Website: lowes
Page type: billing-address
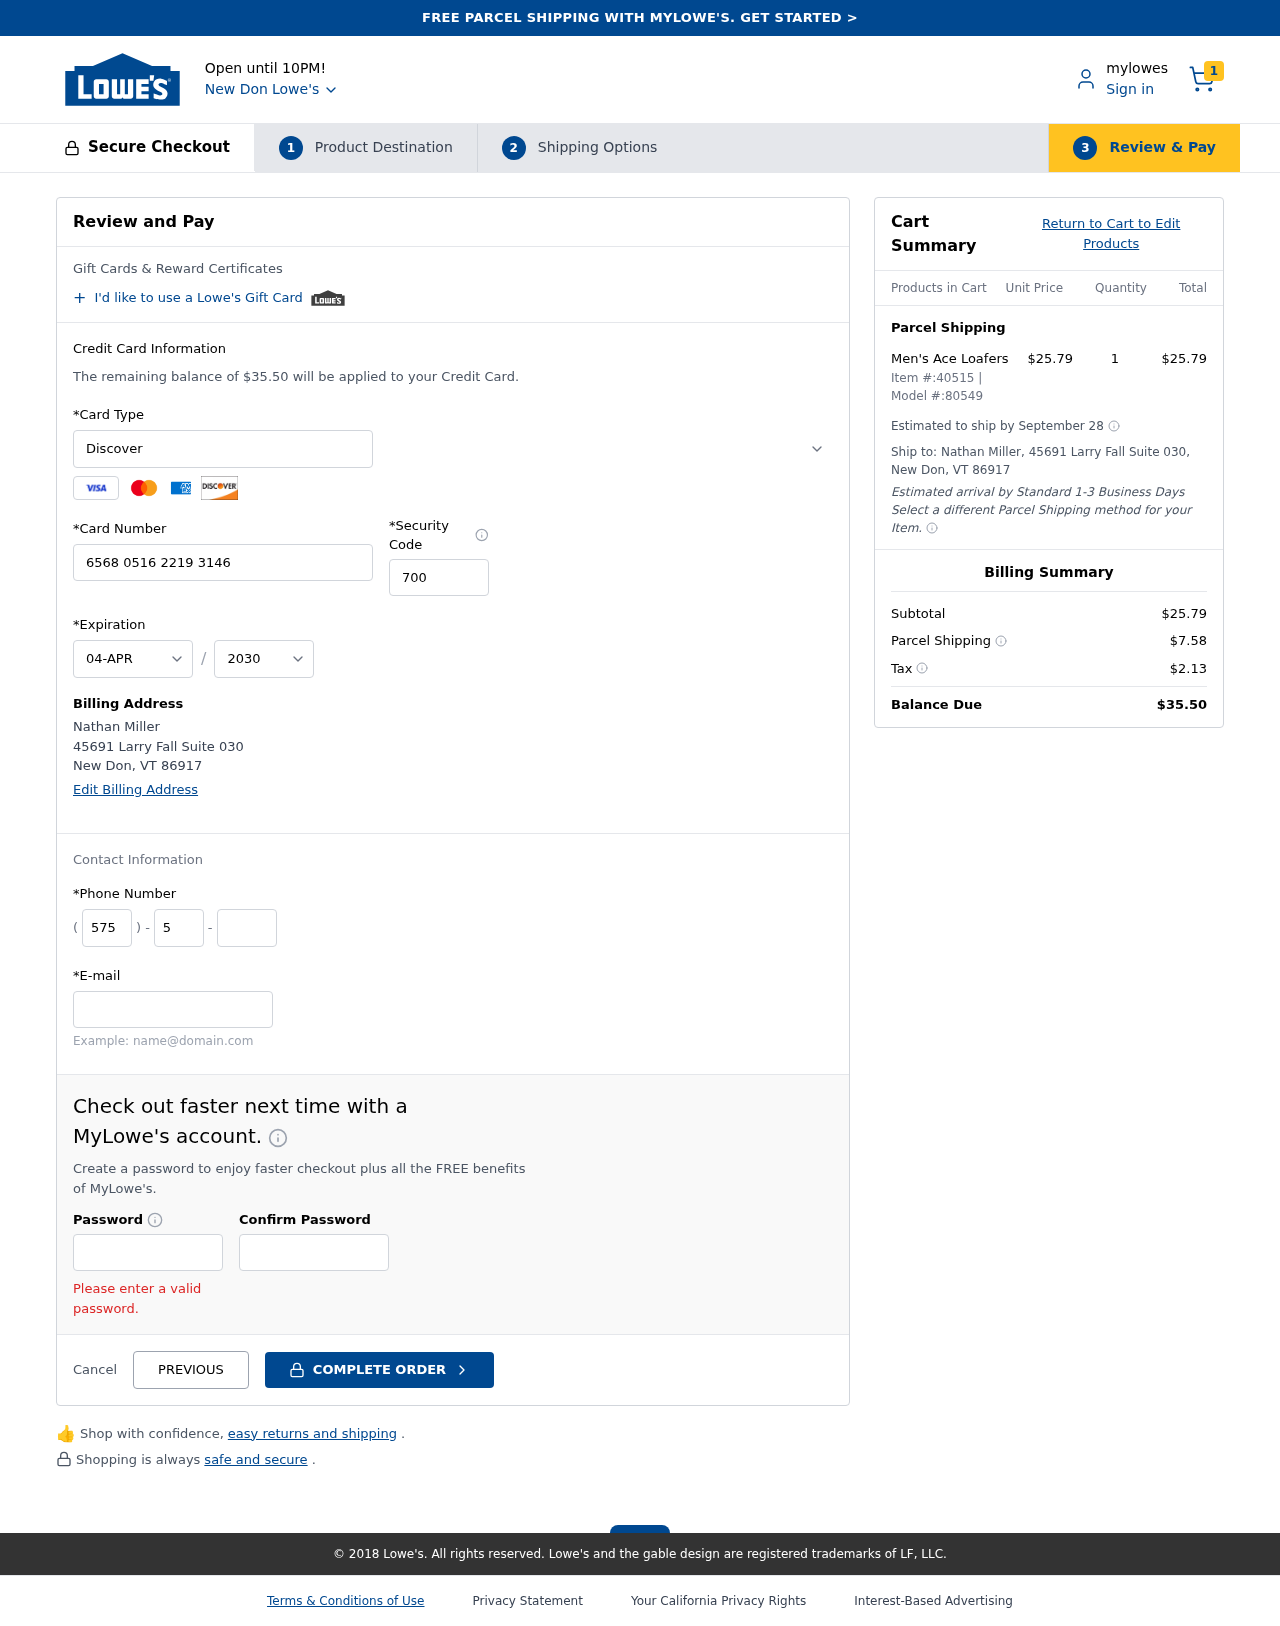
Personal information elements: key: PII_CARD_CVV
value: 700
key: PII_CARD_EXPIRY_MONTH
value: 04
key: PII_CARD_EXPIRY_YEAR
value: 30
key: PII_CARD_NUMBER
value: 6568 0516 2219 3146
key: PII_CARD_TYPE
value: Discover
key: PII_CITY
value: New Don
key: PII_CITY_STATE_ZIP
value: New Don, VT 86917
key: PII_EMAIL
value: nathanmiller@yahoo.com
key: PII_FULLNAME
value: Nathan Miller
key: PII_PHONE_AREA
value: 575
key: PII_PHONE_PREFIX
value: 554
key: PII_PHONE_SUFFIX
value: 7364
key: PII_STREET
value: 45691 Larry Fall Suite 030
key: PII_FULLNAME2
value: Nathan Miller
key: PII_STREET2
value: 45691 Larry Fall Suite 030
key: PII_CITY_STATE_ZIP2
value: New Don, VT 86917
Product elements: key: PRODUCT1_NAME
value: Men's Ace Loafers
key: PRODUCT1_PRICE
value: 25.79
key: PRODUCT1_QUANTITY
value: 1
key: PRODUCT_ITEM_NUMBER
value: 40515
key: PRODUCT_MODEL_NUMBER
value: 80549
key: PRODUCT1_LINE_TOTAL
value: $25.79
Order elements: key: ORDER_NUM_ITEMS
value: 1
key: ORDER_TOTAL
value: $35.50
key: ORDER_SHIPPING_DATE
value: September 28
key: ORDER_SUBTOTAL
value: $25.79
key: ORDER_SHIPPING_COST
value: $7.58
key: ORDER_TAX
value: $2.13